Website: crate-barrel
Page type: delivery-shipping
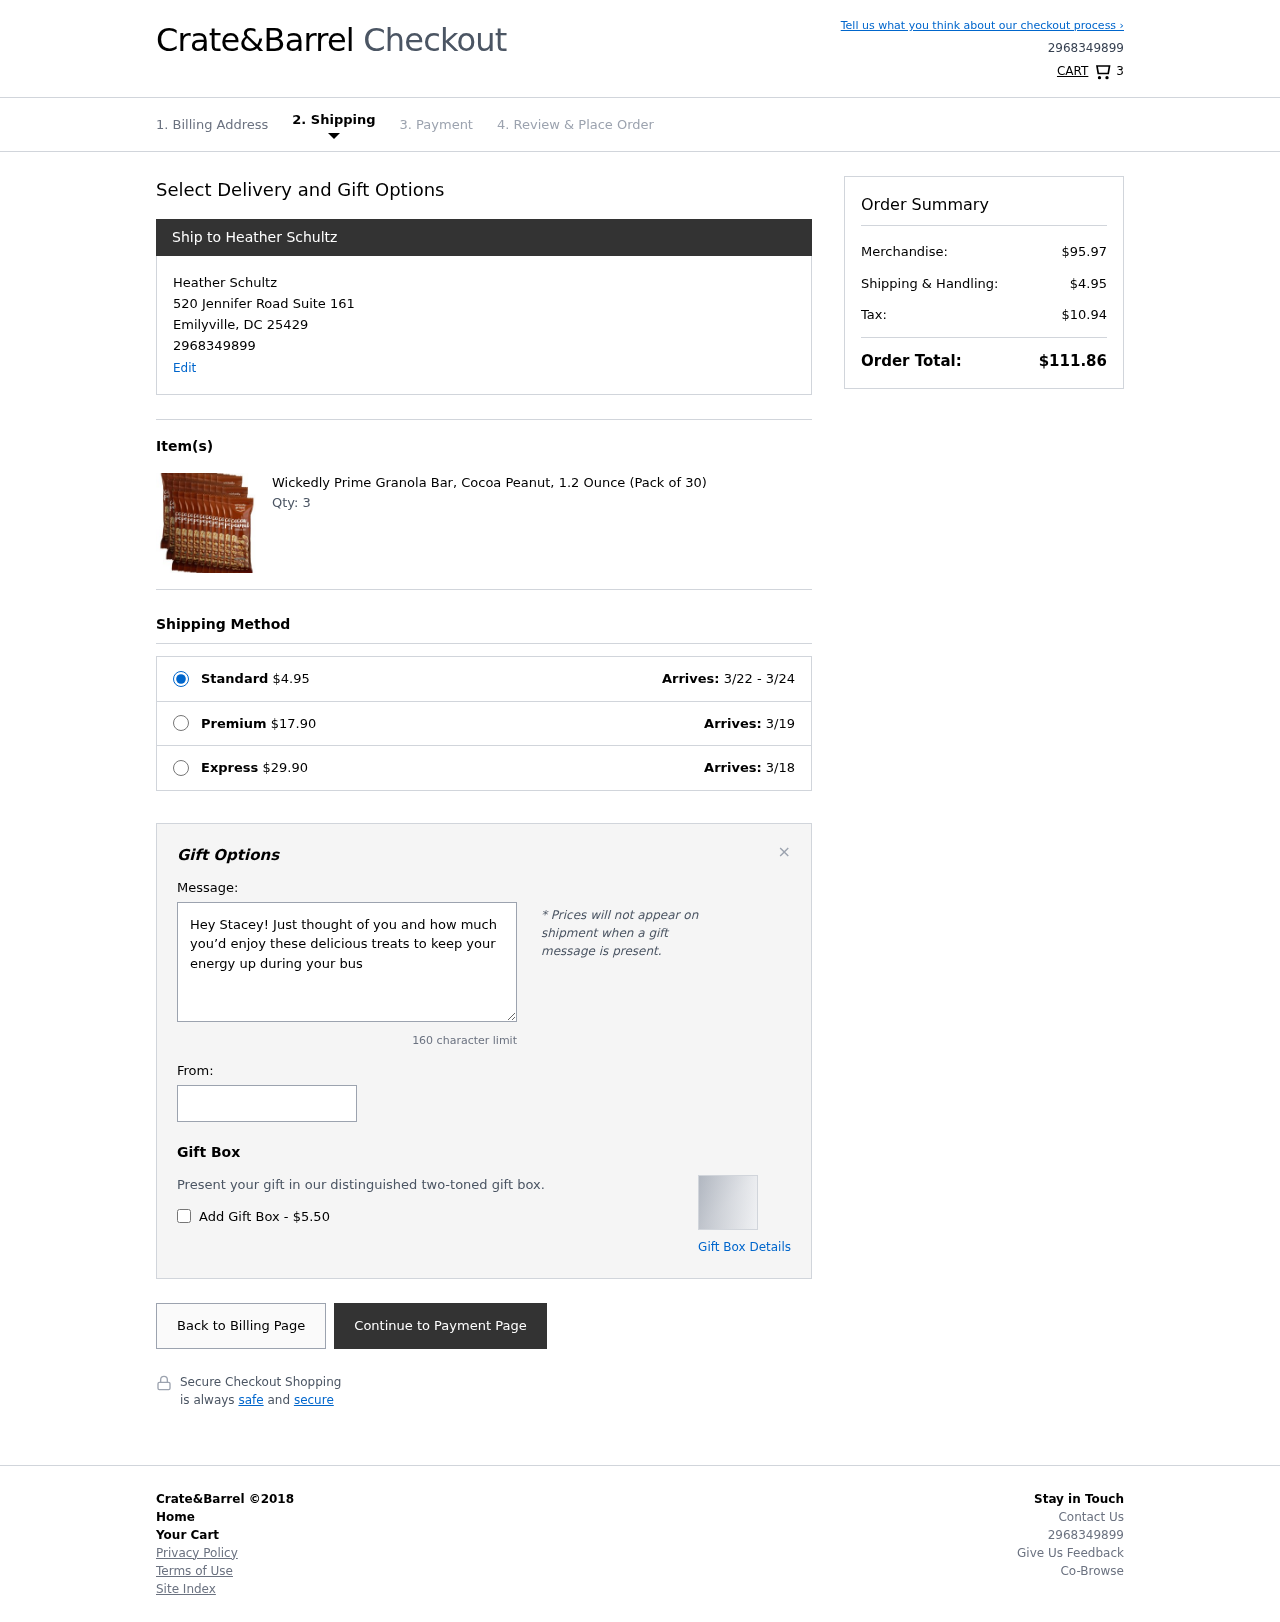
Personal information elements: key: PII_CITY
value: Emilyville
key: PII_FULLNAME
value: Heather Schultz
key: PII_PHONE
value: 2968349899
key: PII_POSTCODE
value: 25429
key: PII_STATE_ABBR
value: DC
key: PII_STREET
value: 520 Jennifer Road Suite 161
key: PII_FIRSTNAME
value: Heather
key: PII_LASTNAME
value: Schultz
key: PII_FULLNAME2
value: Heather Schultz
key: PII_FULLNAME3
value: Heather Schultz
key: PII_FIRSTNAME2
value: Heather
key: PII_FIRSTNAME3
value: Heather
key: PII_LASTNAME2
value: Schultz
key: PII_LASTNAME3
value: Schultz
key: PII_FIRSTNAME_DERIVED
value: Heather
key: PII_LASTNAME_DERIVED
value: Schultz
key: PII_FULLNAME_DERIVED
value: Heather Schultz
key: PII_NAME_FULL_DERIVED
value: Heather Schultz
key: PII_PHONE_LINE
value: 9899
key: PII_PHONE_SUFFIX
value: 9899
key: PII_PHONE2
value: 2968349899
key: PII_PHONE3
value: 2968349899
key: PII_PHONE_NUMERIC
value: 2968349899
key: PII_PHONE_LINE_NUMERIC
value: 9899
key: PII_PHONE_SUFFIX_NUMERIC
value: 9899
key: PII_PHONE2_NUMERIC
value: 2968349899
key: PII_PHONE3_NUMERIC
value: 2968349899
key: PII_PHONE_DIGITS
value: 2968349899
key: PII_PHONE_LAST4
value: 9899
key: PII_GIFT_MESSAGE
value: Hey Stacey! Just thought of you and how much you’d enjoy these delicious treats to keep your energy up during your busy days. Hope they bring a little sweetness to your week!
Heather
Product elements: key: PRODUCT1_NAME
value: Wickedly Prime Granola Bar, Cocoa Peanut, 1.2 Ounce (Pack of 30)
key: PRODUCT1_QUANTITY
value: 3
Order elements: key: ORDER_NUM_ITEMS
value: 3
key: ORDER_SHIPPING_COST
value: $4.95
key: ORDER_DELIVERY_DATE
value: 3/22 - 3/24
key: PREMIUM_SHIPPING_COST
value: $17.90
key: PREMIUM_DELIVERY_DATE
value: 3/19
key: EXPRESS_SHIPPING_COST
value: $29.90
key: EXPRESS_DELIVERY_DATE
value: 3/18
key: ORDER_SUBTOTAL
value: $95.97
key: ORDER_SHIPPING_COST2
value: $4.95
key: ORDER_TAX
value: $10.94
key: ORDER_TOTAL
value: $111.86